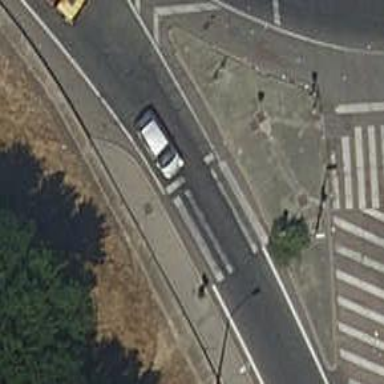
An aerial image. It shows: Road crossing with traffic signals.